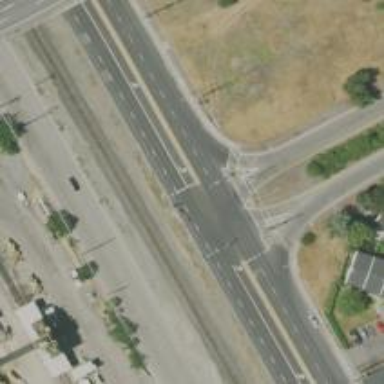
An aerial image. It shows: Trunk link highway.